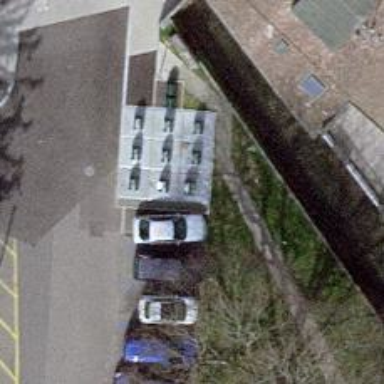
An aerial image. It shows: Recycling container at amenity designated for recycling.